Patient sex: M
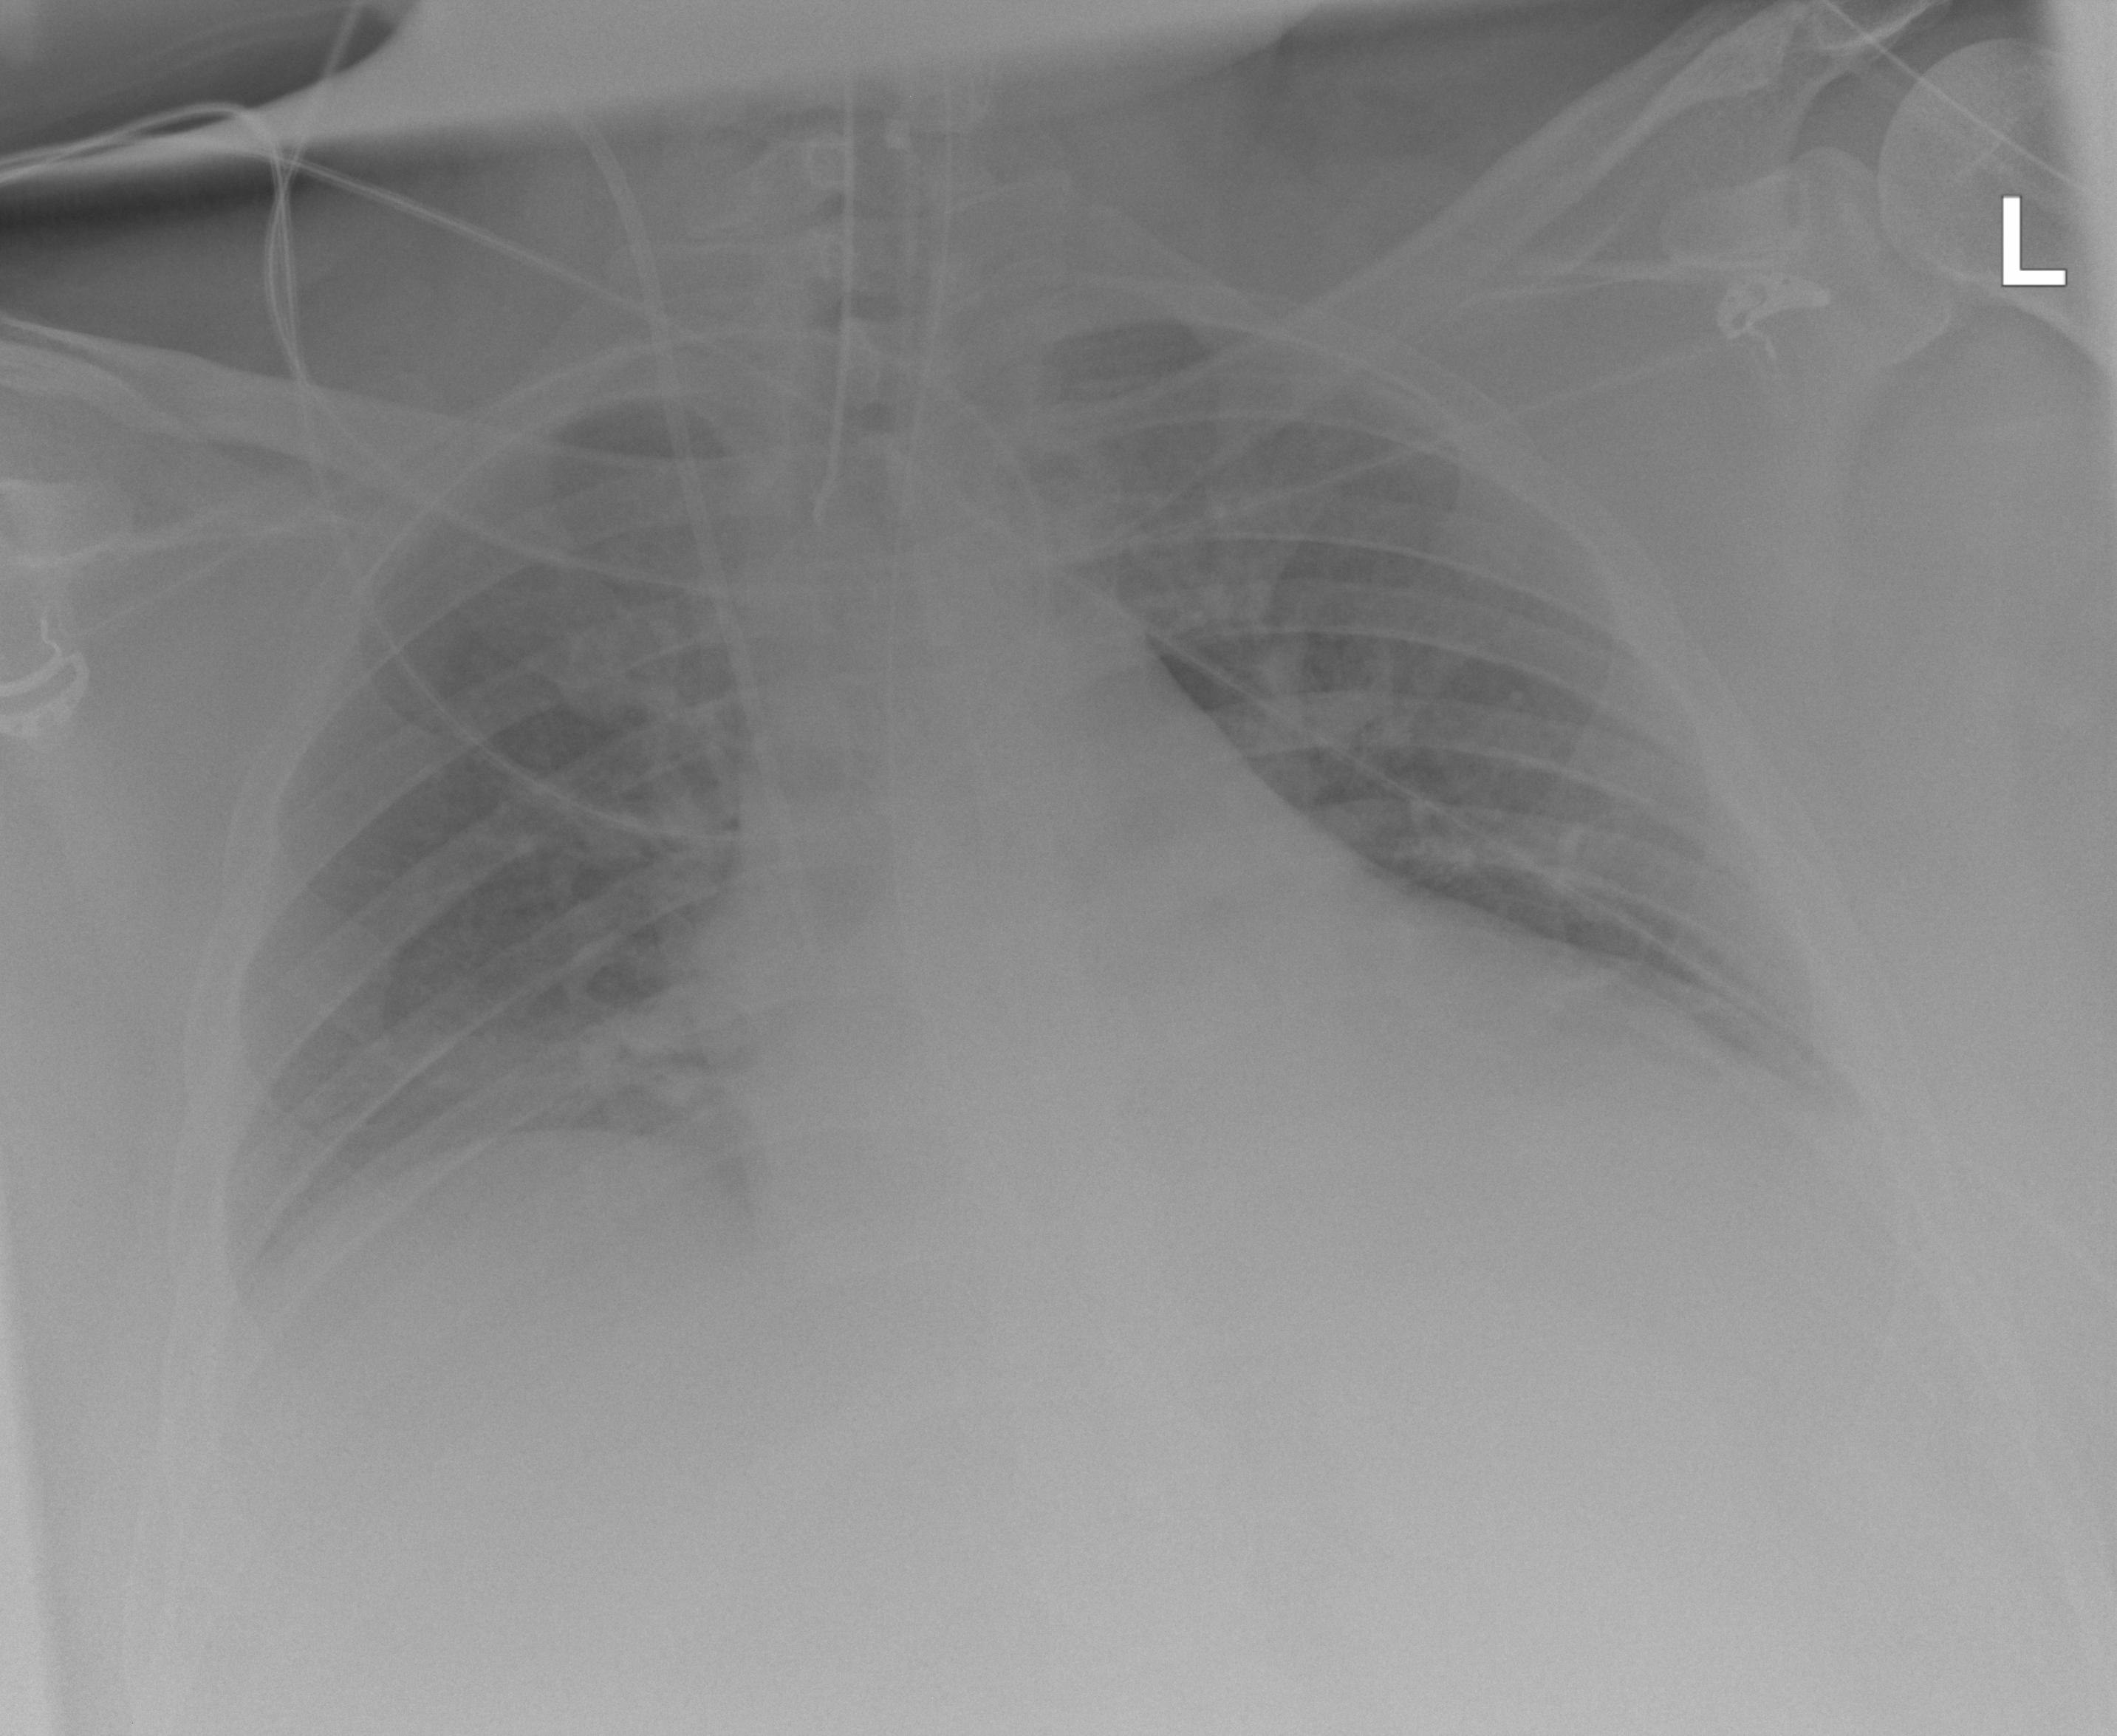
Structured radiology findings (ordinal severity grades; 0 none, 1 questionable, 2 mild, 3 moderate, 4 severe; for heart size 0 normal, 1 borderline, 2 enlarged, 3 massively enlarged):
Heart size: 2
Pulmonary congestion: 1
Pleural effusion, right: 2
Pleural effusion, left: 1
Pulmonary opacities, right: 0
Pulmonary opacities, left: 0
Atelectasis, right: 2
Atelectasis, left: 1